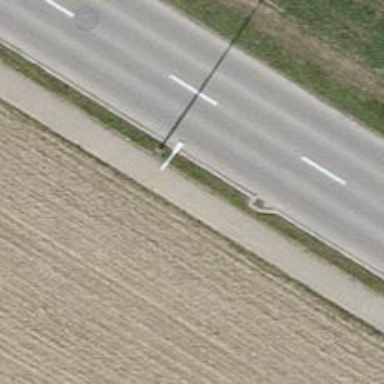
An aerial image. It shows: Cycleway.